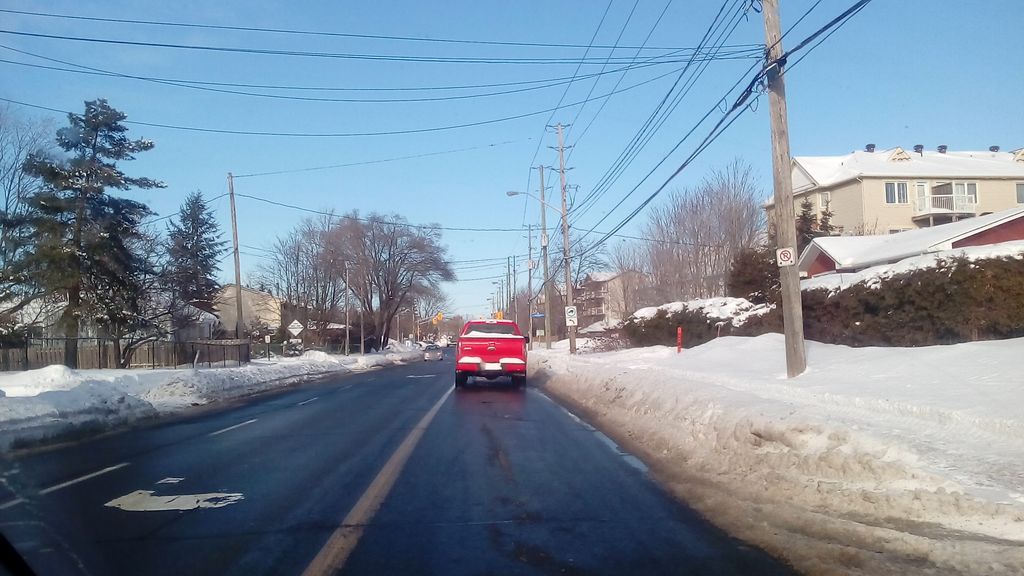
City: ottawa-gatineau